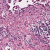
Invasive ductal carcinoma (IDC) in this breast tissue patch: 0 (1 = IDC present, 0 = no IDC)